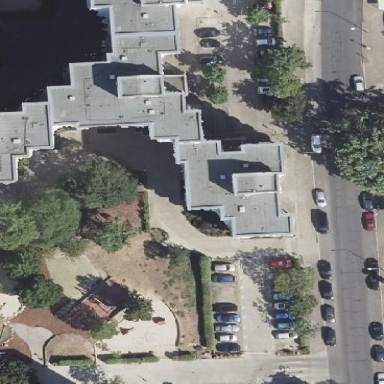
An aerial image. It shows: Block of apartments with flat roof. The building is colored in white.